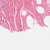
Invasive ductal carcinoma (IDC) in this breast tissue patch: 0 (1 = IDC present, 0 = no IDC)